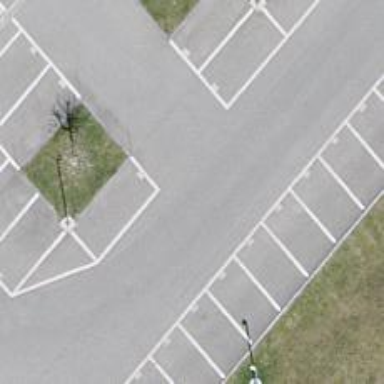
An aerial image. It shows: Road serving as parking aisle.